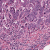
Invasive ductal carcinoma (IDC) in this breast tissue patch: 1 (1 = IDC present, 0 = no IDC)